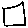
Label: square